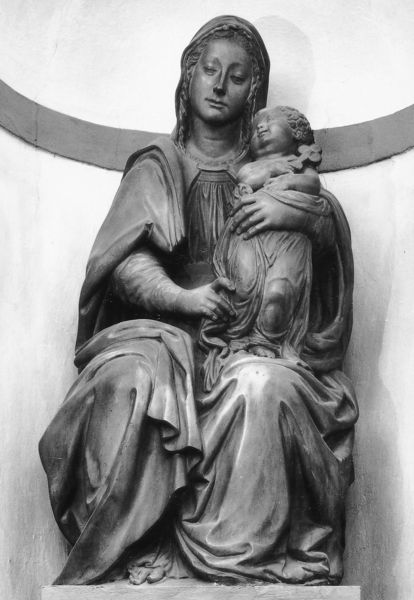
Titel: Madonna mit Kind
Künstler: Benedetto da Maiano
Institution: Florenz, Oratorio della Misericordia
Schlagwörter: fuß, hand, umhang, sitzen, grau, holz, marmor, schwarz, weiss, blick, barock, bibel, gesicht, sockel, stehen, stein, kirche, figur, gewand, mantel, decke, kind, mutter, renaissance, skulptur, statue, ton, liebe, empore, kuppel, sitzende, bronze, faltenwurf, plastik, foto, nische, antike, buch, kreuz, barfuß, schwarzweiß, beten, gotisch, christus, jesus, mittelalter, heilige, mild, gips, gothik, maria, madonna, mutter gottes, schnitzen, standbild, maria mit kind, lieblich, madonne, skluptur, schützen, riemenschneider, renaisance, faltem, bronz, wmadonna, freiplastisch